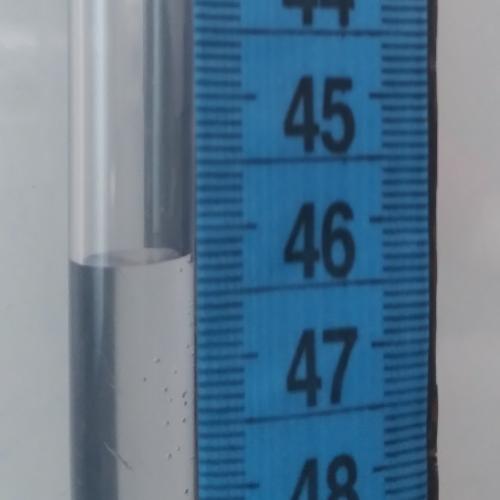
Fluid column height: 46.2 cm